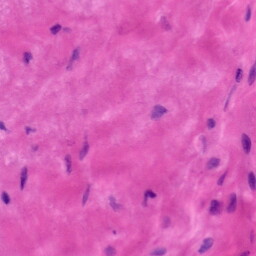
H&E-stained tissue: Tonsil